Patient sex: F
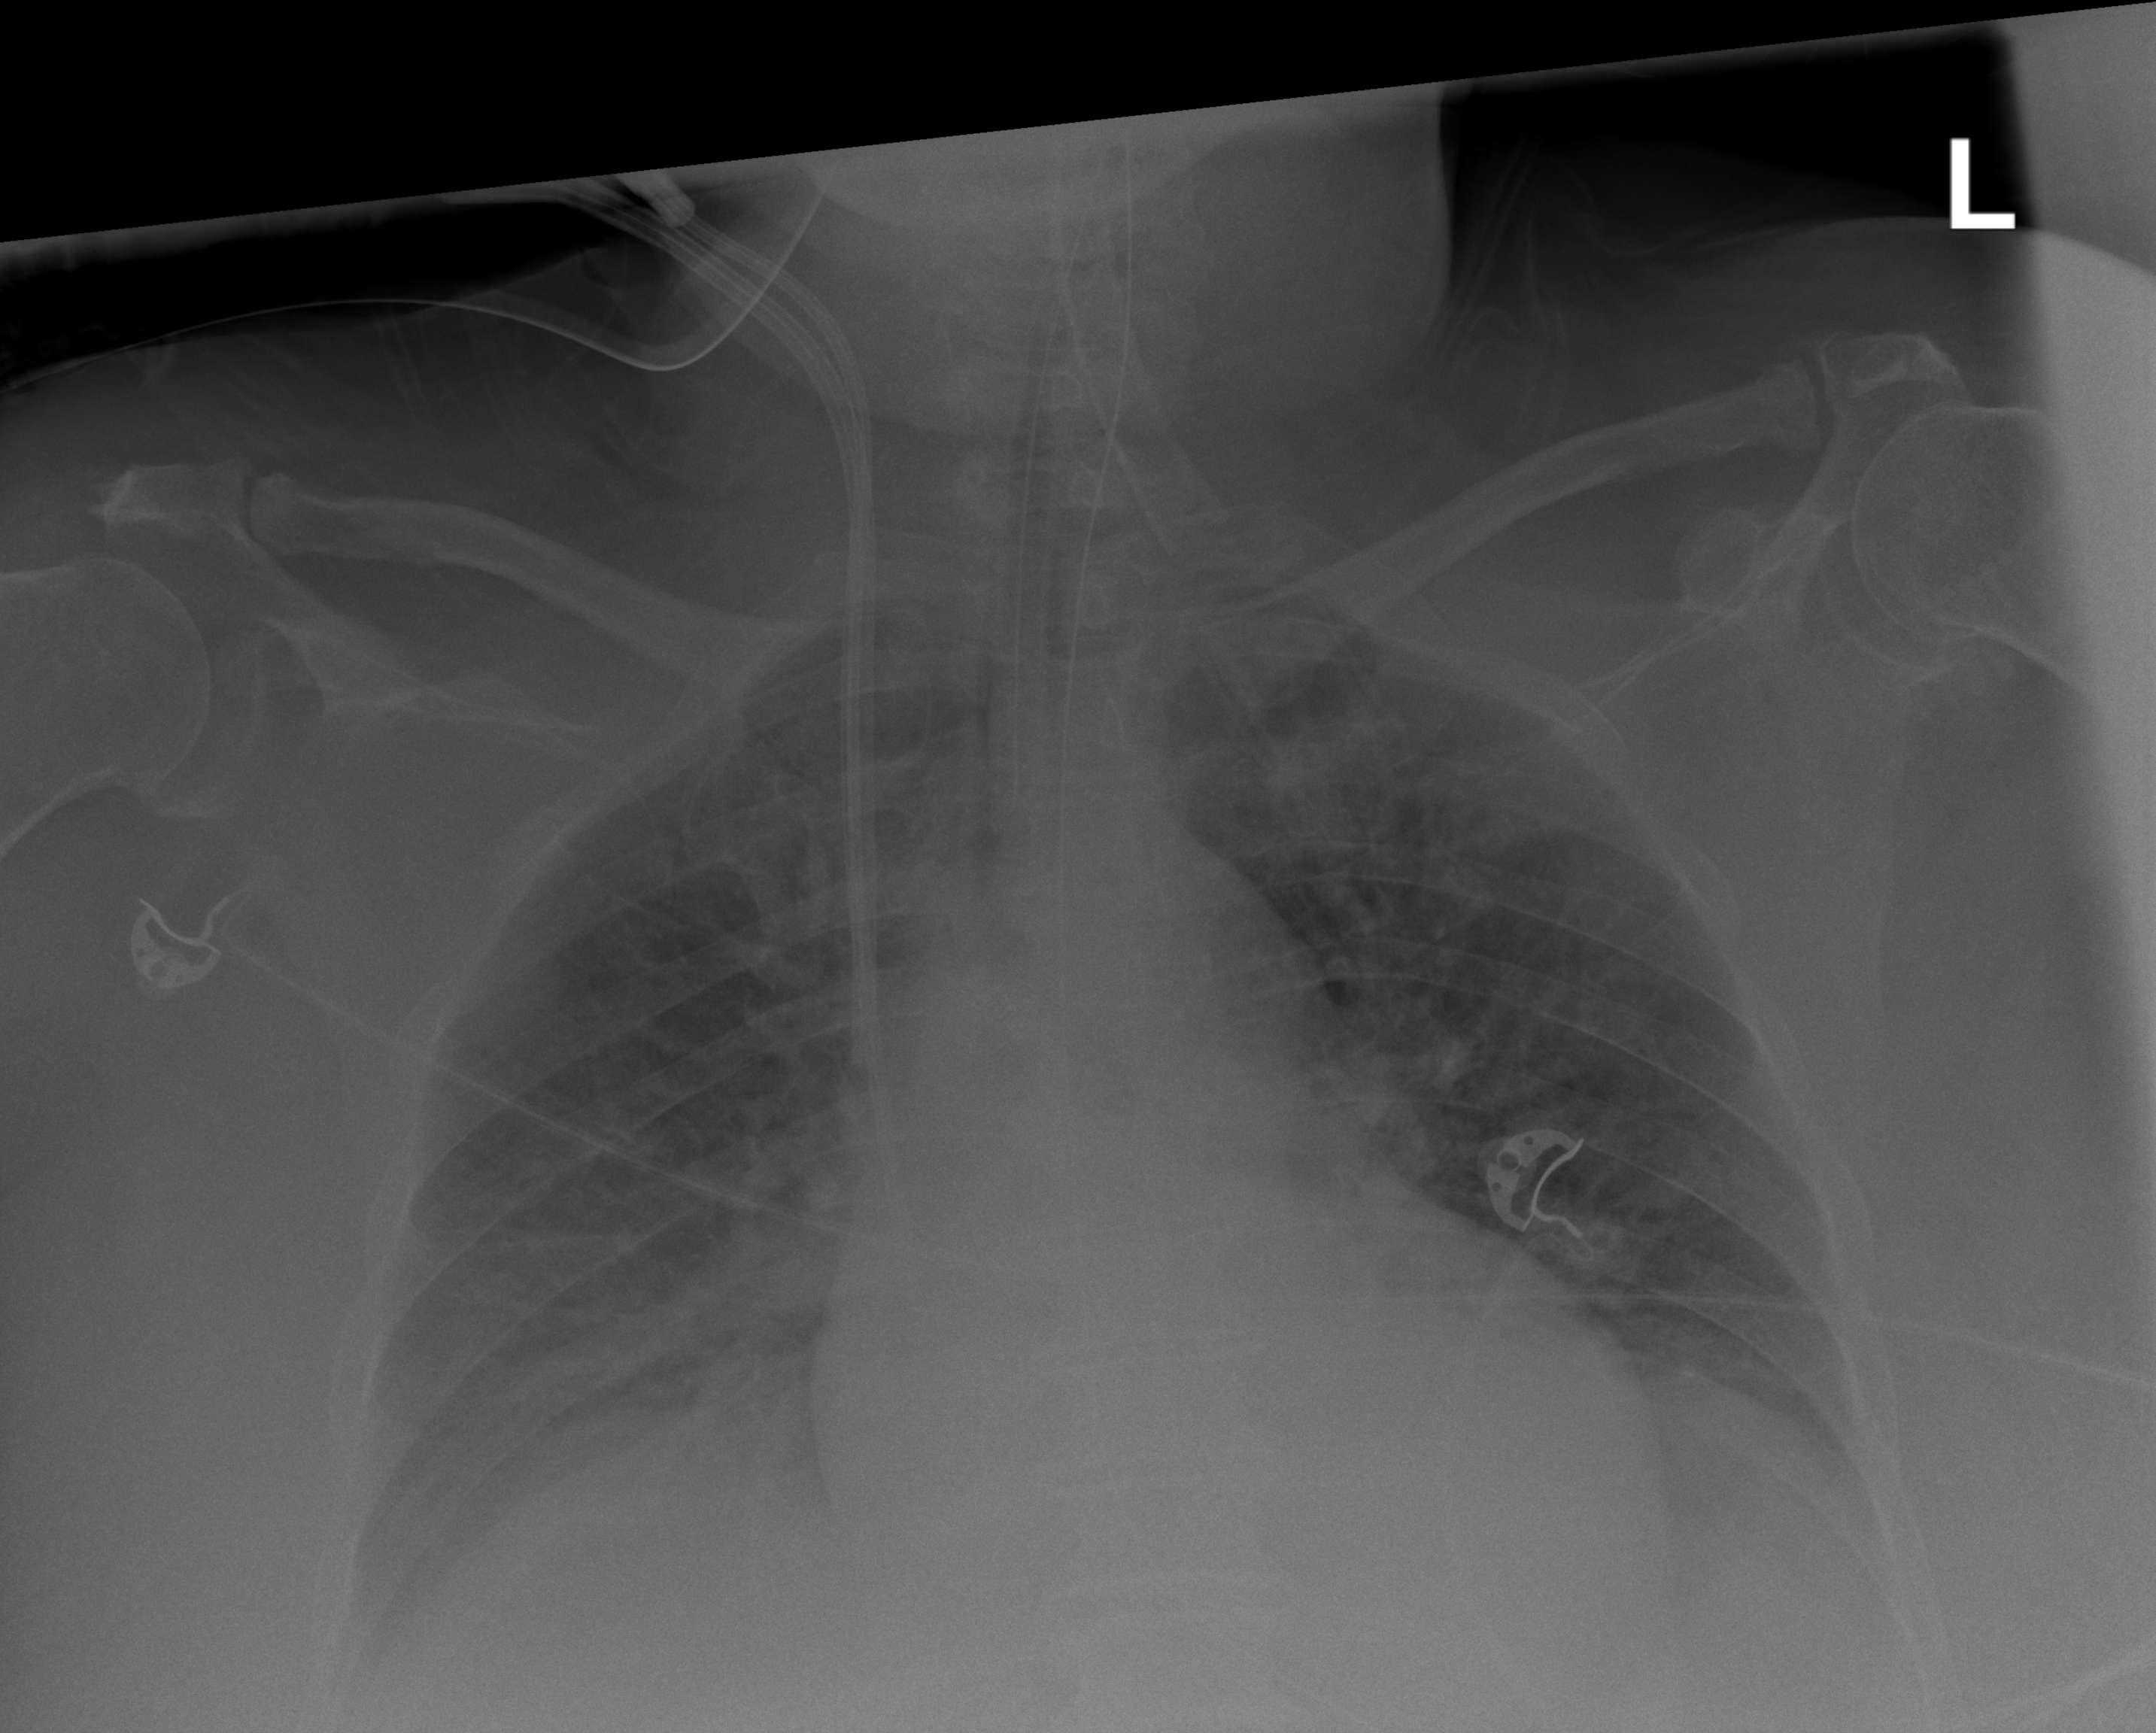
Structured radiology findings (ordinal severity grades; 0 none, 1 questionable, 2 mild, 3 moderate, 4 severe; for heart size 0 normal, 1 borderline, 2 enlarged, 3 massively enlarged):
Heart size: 2
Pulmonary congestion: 2
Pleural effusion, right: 2
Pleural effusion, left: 2
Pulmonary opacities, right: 2
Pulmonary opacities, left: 2
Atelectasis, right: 2
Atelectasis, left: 2